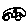
Label: car